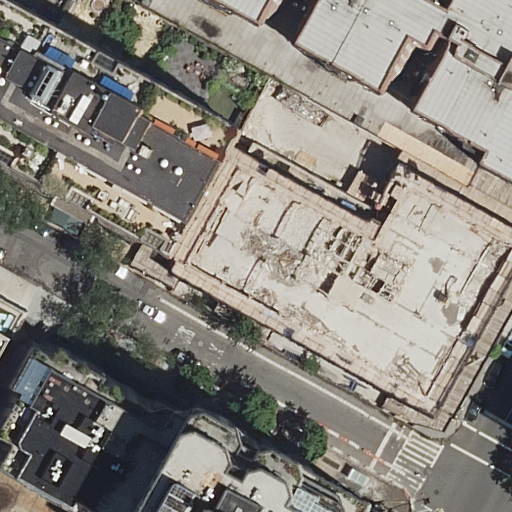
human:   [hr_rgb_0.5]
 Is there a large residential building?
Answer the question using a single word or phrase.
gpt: yes

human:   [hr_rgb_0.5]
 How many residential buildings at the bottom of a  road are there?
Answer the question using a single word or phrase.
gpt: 1

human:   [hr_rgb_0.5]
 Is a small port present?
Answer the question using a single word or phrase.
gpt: no

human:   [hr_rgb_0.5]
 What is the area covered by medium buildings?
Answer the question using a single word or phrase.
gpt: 0m2

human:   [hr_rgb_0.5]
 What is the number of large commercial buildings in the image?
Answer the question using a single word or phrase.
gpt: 0

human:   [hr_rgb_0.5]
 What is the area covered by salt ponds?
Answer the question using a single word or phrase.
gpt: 0m2

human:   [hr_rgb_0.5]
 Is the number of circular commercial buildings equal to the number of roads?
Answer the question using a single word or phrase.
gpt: no

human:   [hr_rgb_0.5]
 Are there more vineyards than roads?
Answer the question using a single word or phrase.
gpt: no

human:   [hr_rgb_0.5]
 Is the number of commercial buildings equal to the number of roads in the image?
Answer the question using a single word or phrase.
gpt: no

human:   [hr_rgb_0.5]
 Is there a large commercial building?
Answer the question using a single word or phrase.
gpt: no

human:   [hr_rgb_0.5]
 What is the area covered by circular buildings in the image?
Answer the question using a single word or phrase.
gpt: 0m2

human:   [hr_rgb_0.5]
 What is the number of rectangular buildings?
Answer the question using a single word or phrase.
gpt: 4

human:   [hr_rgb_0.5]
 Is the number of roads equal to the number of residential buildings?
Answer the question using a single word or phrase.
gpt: no

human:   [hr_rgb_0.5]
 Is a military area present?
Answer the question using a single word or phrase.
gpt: no

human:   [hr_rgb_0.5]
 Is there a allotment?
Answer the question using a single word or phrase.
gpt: no

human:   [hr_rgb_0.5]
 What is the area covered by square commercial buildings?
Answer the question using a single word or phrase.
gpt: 0m2

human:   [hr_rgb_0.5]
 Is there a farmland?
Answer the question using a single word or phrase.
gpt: no

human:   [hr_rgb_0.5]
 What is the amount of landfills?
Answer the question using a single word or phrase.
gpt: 0

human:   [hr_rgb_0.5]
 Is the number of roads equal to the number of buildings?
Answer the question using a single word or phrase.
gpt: no

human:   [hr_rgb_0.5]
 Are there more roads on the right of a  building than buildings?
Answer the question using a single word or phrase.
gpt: no

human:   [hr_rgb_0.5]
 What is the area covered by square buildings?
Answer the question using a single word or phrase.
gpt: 0m2

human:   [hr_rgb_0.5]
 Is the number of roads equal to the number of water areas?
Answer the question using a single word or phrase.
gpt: no

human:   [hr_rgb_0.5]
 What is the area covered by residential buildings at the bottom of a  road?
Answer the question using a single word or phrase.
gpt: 0m2

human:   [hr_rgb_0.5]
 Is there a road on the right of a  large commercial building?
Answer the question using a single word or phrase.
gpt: no

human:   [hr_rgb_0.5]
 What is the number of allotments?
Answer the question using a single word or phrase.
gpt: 0

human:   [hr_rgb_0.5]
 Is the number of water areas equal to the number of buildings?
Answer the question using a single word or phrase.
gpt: no

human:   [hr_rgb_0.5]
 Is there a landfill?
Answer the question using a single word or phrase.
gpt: no

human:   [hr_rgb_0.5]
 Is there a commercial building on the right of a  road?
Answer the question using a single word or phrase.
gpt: no

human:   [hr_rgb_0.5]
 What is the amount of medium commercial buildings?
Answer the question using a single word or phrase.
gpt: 0

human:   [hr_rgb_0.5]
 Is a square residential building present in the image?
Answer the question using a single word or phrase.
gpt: no

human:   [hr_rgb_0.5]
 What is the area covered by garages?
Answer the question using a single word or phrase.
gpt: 0m2

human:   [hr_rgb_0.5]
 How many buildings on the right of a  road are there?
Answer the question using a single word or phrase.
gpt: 1

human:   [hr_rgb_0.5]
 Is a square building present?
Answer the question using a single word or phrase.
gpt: no

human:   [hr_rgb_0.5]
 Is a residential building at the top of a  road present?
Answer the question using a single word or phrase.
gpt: yes

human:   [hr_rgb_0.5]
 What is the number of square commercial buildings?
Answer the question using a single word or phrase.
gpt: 0

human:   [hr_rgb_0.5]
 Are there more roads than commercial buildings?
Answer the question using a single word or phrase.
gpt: yes